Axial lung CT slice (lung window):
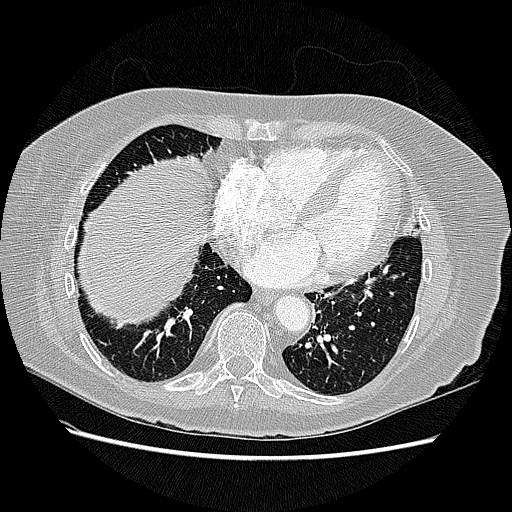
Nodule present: no